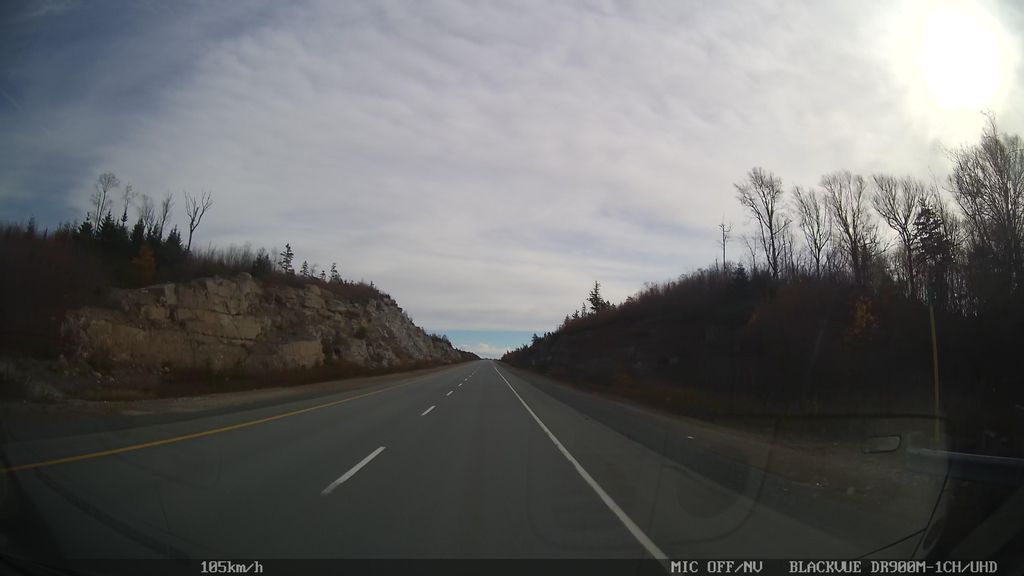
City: halifax